Question: From jQuery website:
'''
.on( events [, selector ] [, data ], handler(eventObject) )
'''
How can i write a correct code to pass a parameter from ON method to the event handler Function...
'''
myfunc =function(obj){
$(this).after("<p>Another paragraph! "+obj+"</p>");
}
var count = 0;
$("body").on("click", "p",myfunc(++count) );
'''

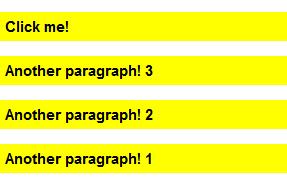
Answer: Assuming you intend to increment the count on every click:
'''
var count = 0;
$("body").on("click", "p",function(){
$(this).after("<p>Another paragraph! " + (++count) + "</p>");
});
'''
, if you want your function to be separate and don't want to change it, you can do this:
'''
myfunc = function(obj){
$(this).after("<p>Another paragraph! "+obj+"</p>");
}
var count = 0;
$("body").on("click", "p",function(){
myfunc.call(this, ++count);
});
'''
<URL>